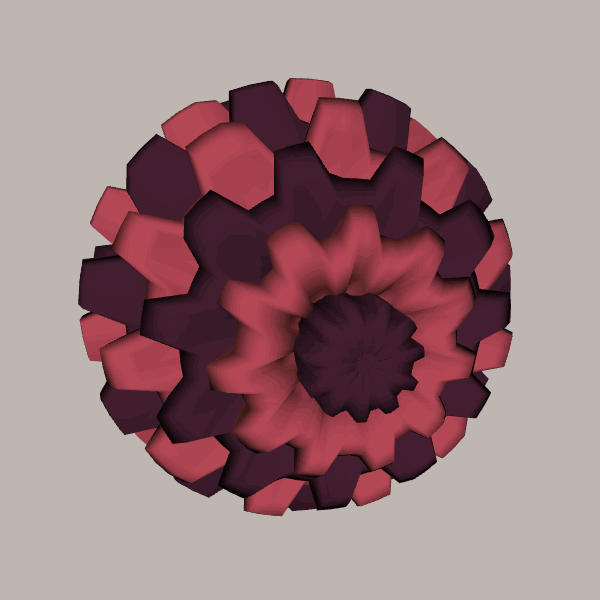
Background: light